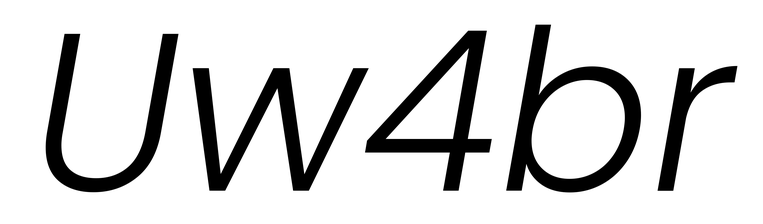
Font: Poppins-LightItalic